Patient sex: M
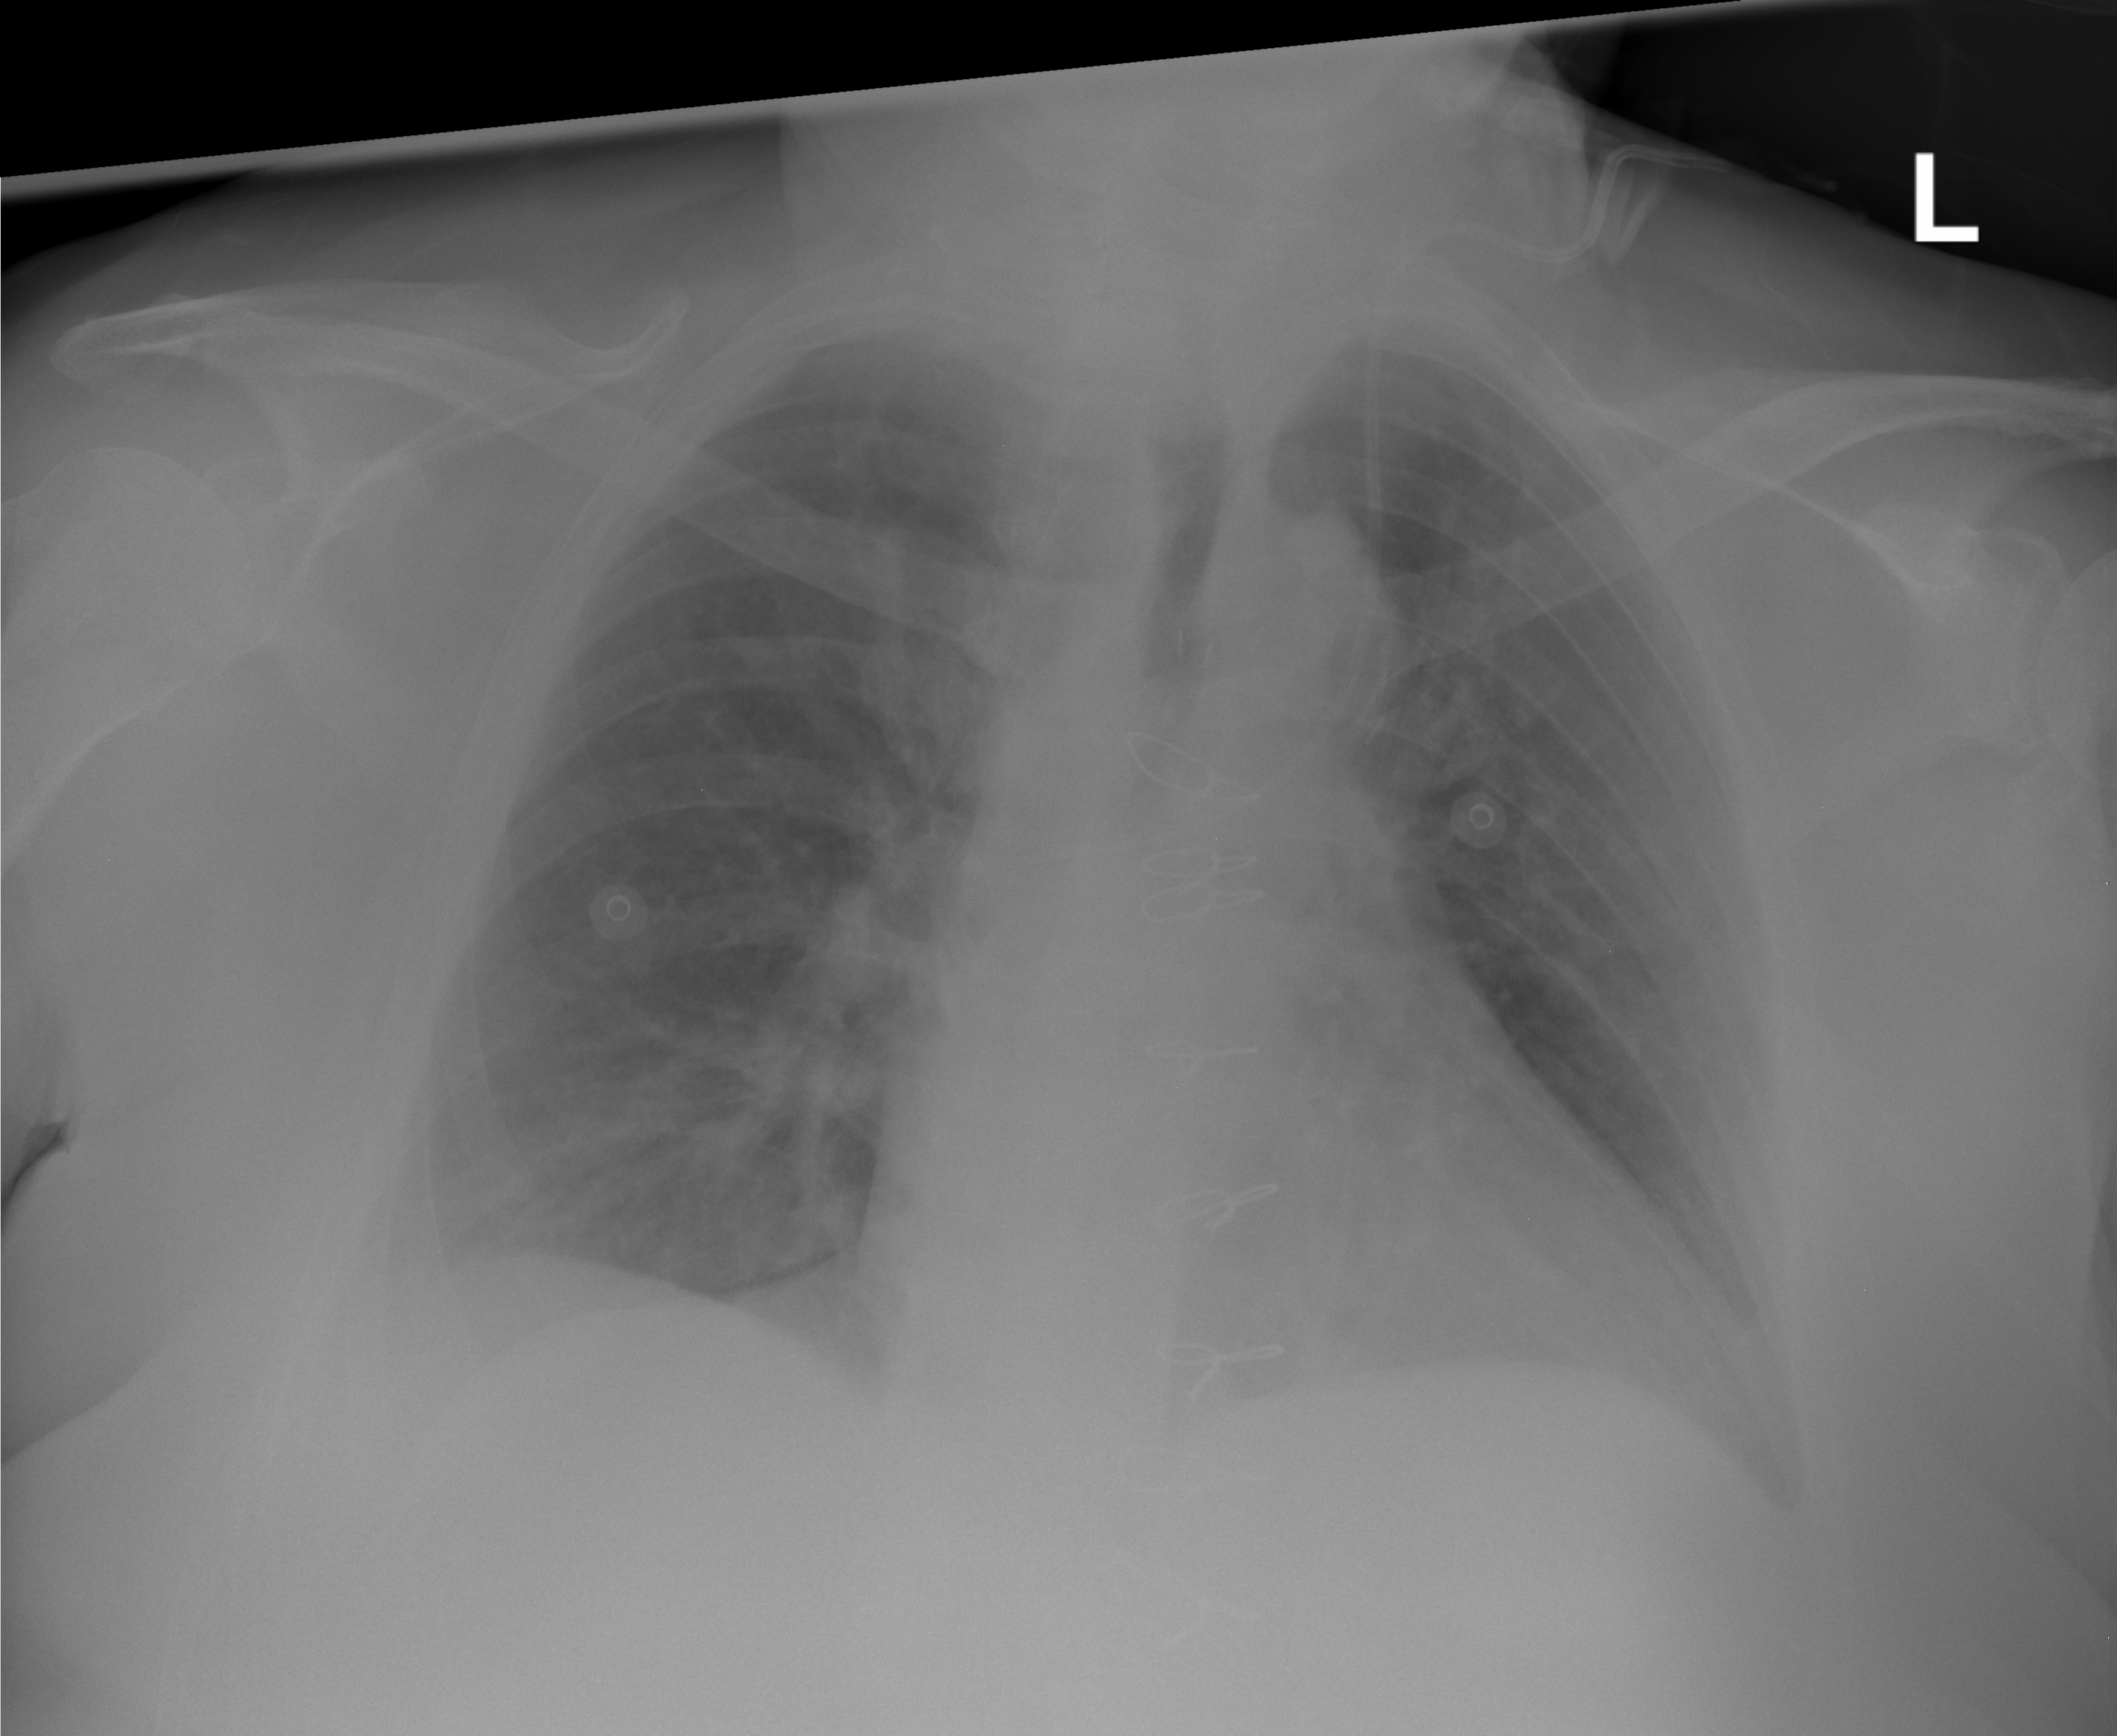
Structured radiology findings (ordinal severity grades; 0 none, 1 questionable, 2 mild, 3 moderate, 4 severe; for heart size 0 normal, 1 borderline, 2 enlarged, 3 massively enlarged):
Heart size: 2
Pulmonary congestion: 2
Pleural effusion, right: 0
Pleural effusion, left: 0
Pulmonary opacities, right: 0
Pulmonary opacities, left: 0
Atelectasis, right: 0
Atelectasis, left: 0